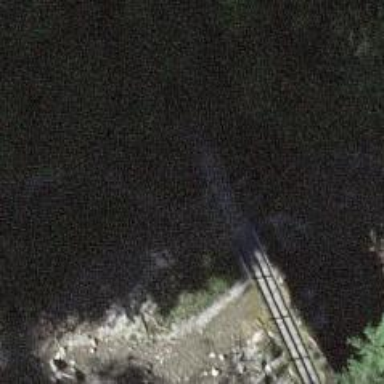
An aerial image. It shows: Path on bridge.